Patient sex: F
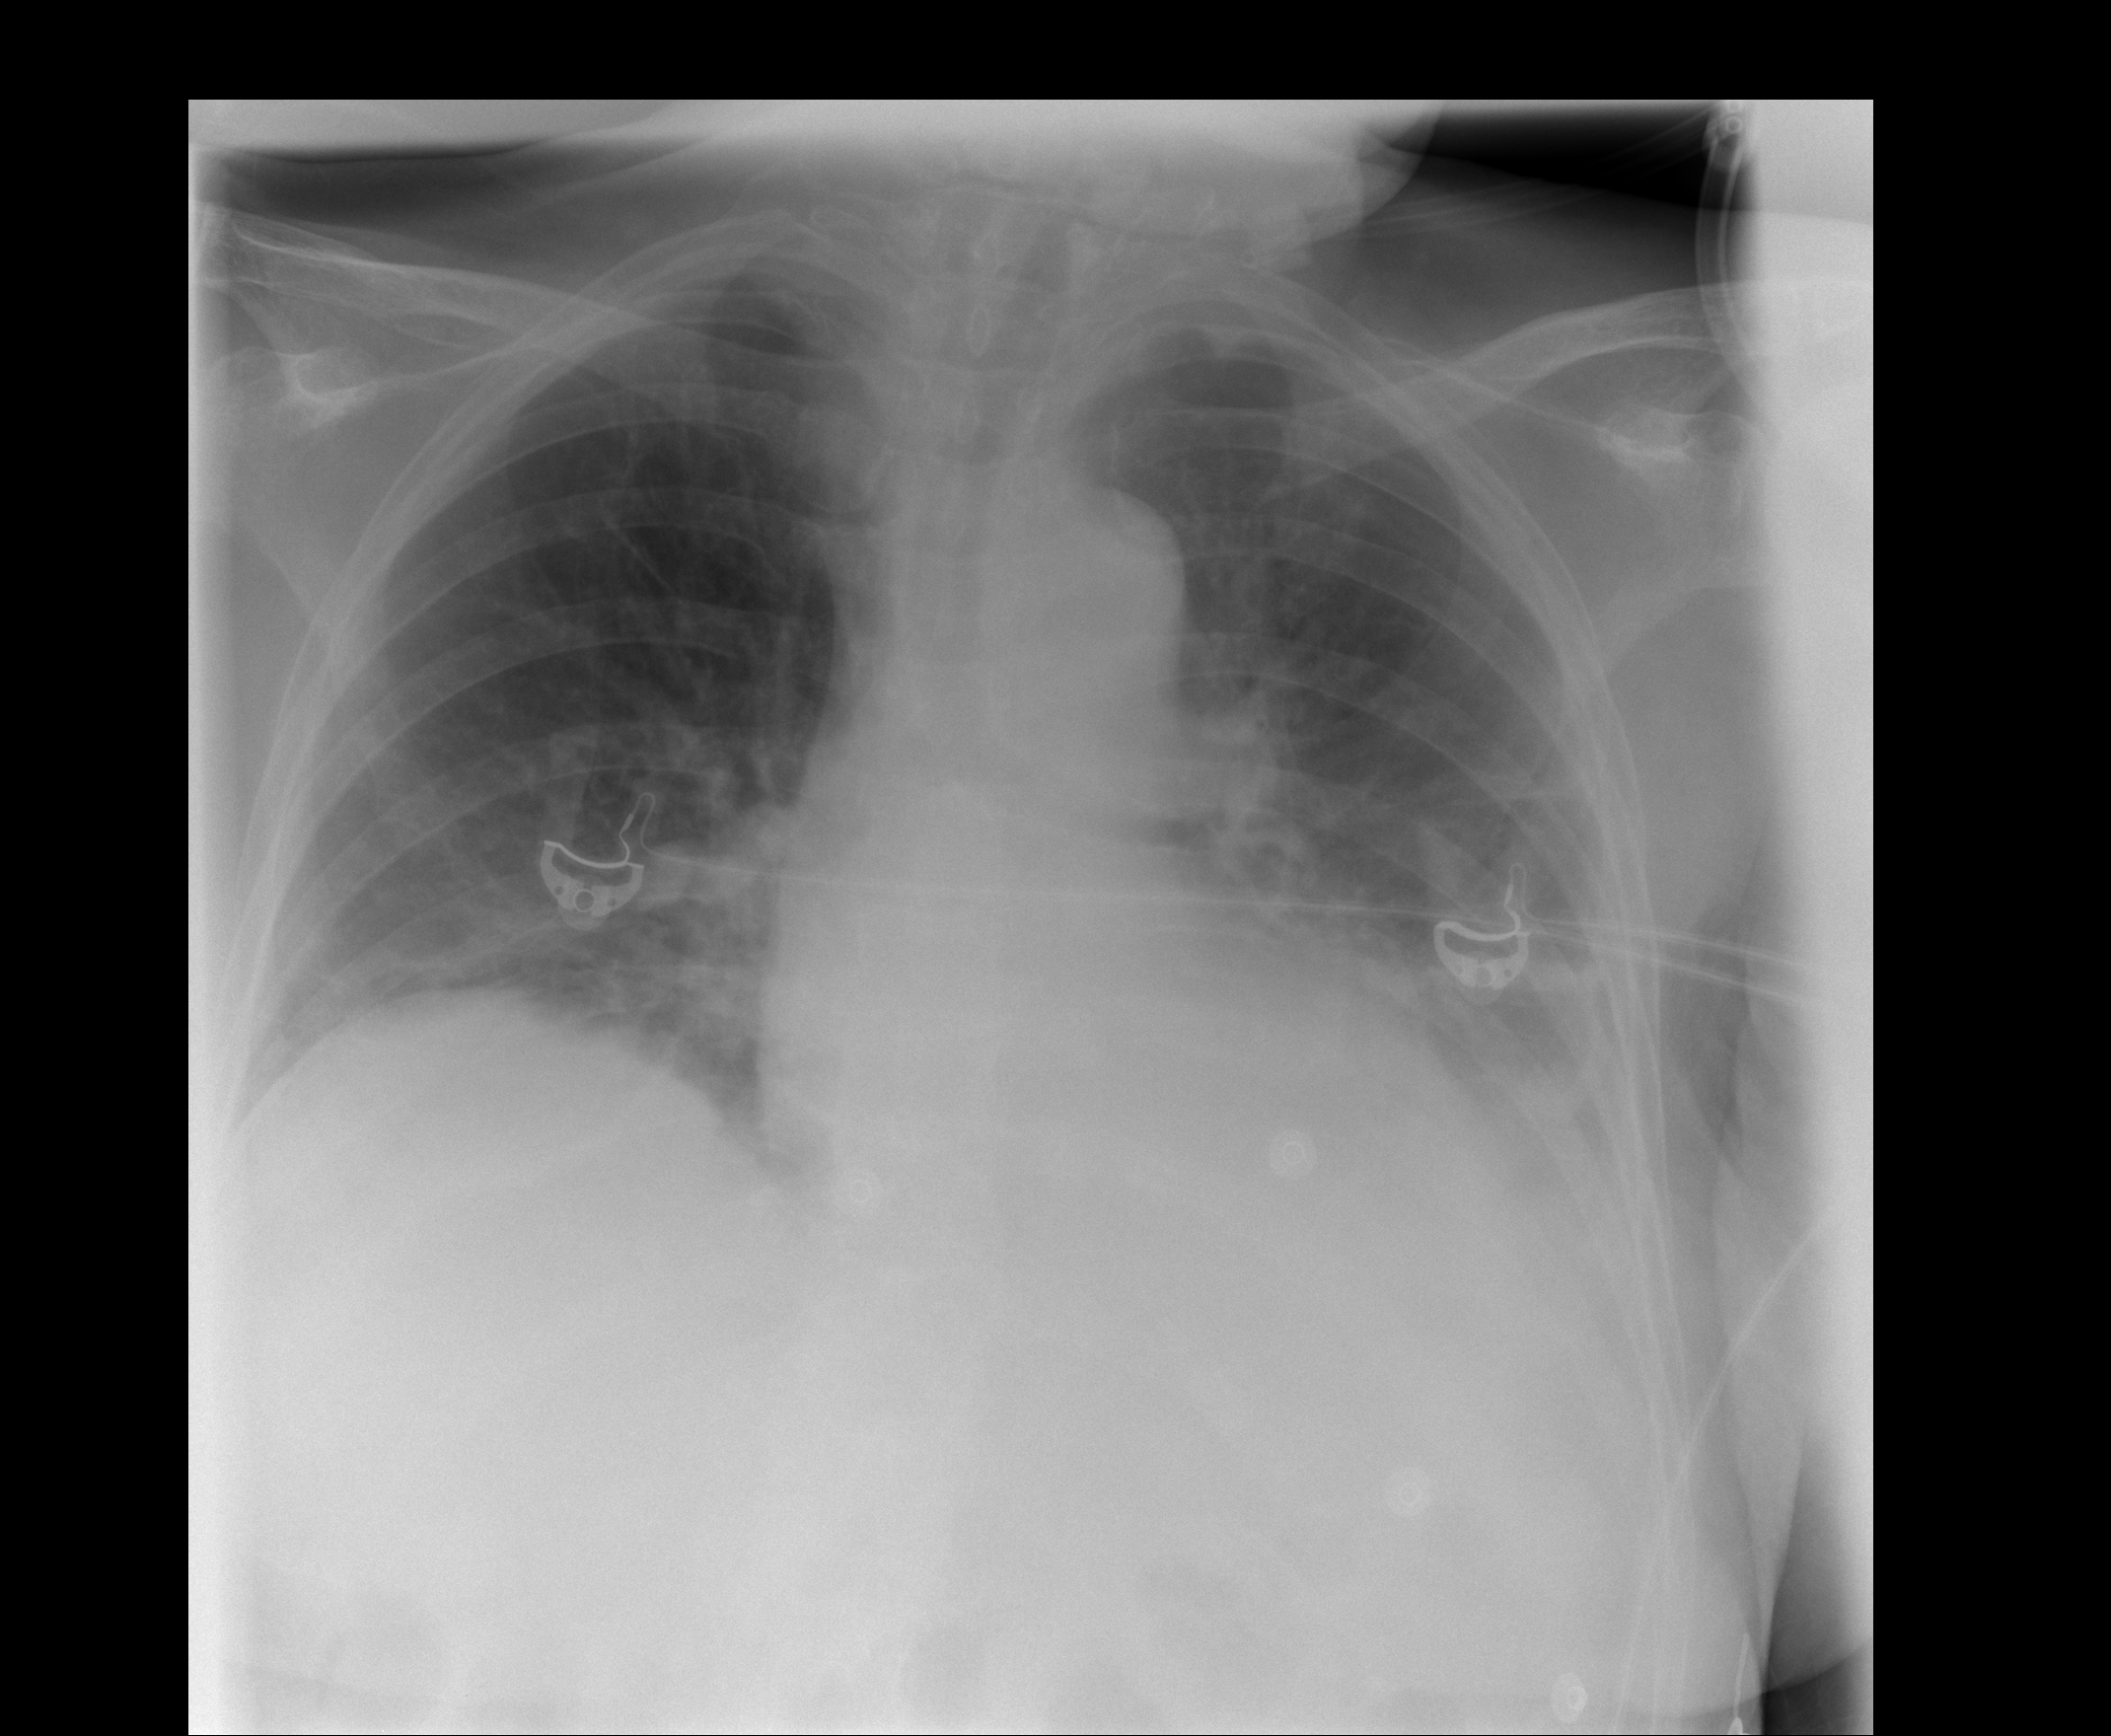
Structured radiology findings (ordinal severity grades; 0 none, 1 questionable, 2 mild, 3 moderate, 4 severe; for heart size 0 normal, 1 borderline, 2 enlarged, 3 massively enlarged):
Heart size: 2
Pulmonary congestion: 3
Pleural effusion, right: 0
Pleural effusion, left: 2
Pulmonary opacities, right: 1
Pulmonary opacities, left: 0
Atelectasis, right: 2
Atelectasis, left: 2